Chest X-ray. View position: AP
Patient age: 40
Patient sex: F
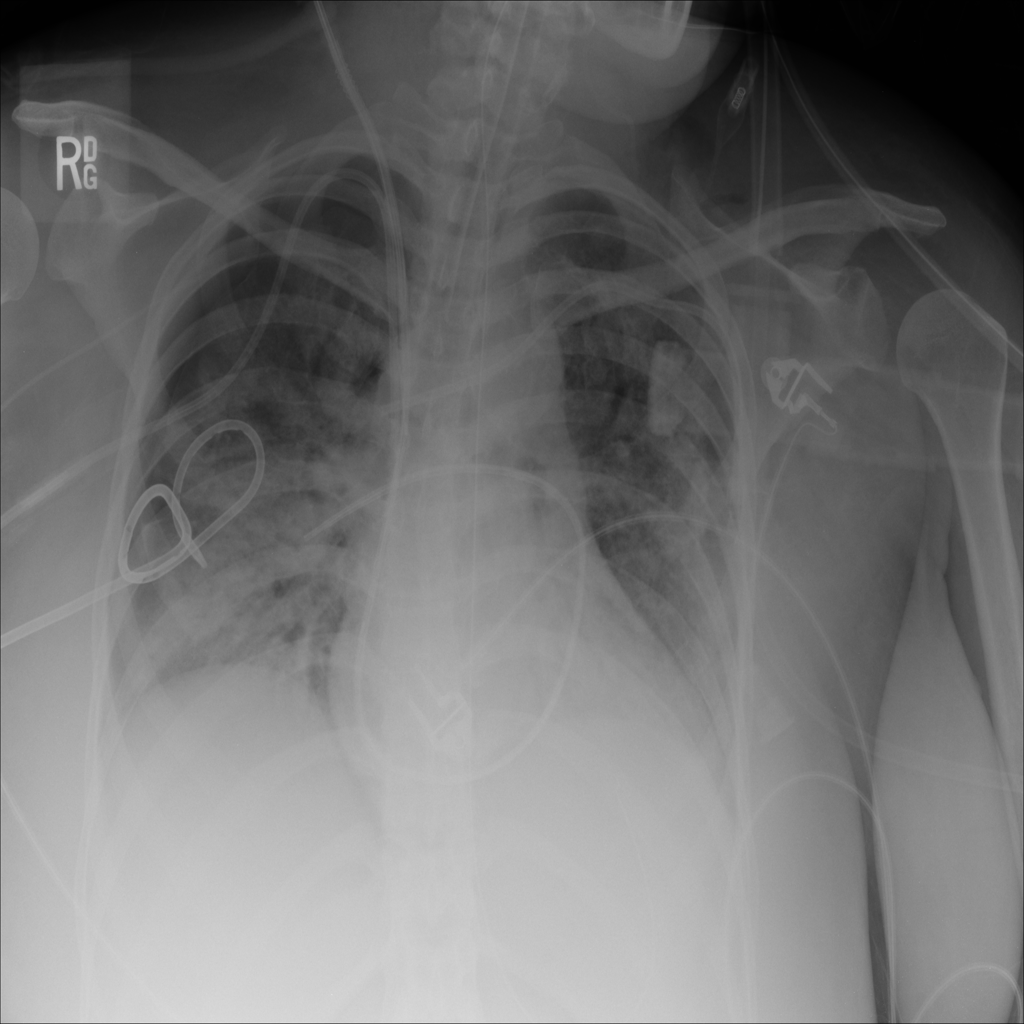
Finding: Pneumothorax